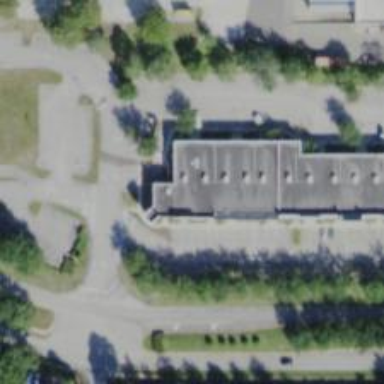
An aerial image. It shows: Fitness center located in leisure land.